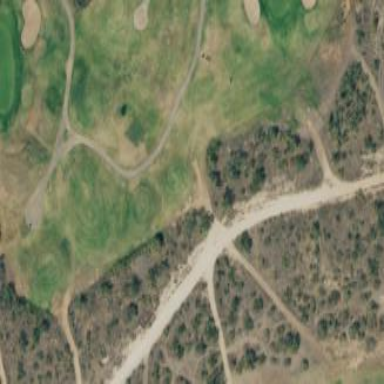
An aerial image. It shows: Well-maintained grassy area designated as golf fairway.